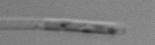
Label: Dactyliosolen_fragilissimus